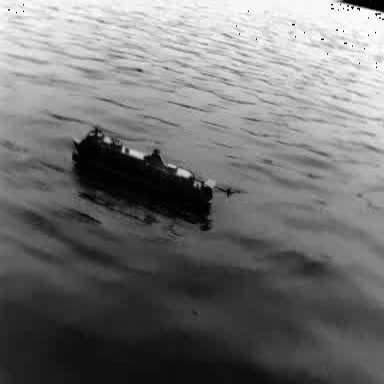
There is a container_ship in the infrared image.